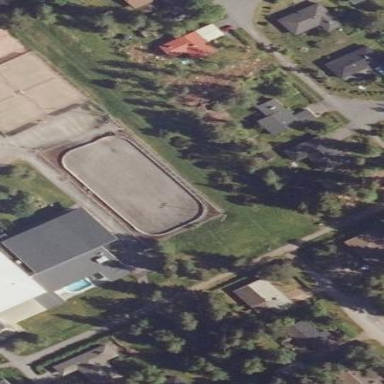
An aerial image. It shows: The area is ice rink used for playing ice hockey.